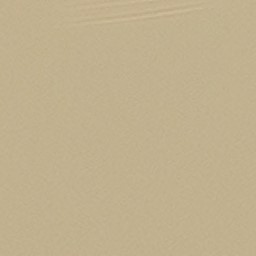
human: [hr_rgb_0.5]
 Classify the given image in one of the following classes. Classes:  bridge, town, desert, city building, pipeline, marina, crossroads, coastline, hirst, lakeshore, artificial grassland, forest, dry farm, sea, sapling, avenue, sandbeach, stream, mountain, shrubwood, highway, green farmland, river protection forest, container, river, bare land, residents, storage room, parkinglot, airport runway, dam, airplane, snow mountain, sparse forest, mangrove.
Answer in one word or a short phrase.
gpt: desert